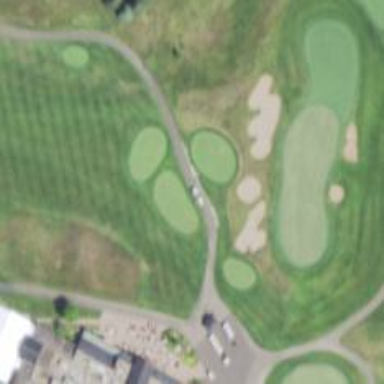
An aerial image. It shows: Pathway for golf carts.